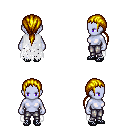
a pixel art fantasy rpg character, female body template, dark elf, purple skin, white tattered cape, metal pants, blonde ponytail hairstyle, ghillies, four views (front, back, left, right), 2x2 character sprite sheet, small pixel art, hard edges, no anti-aliasing